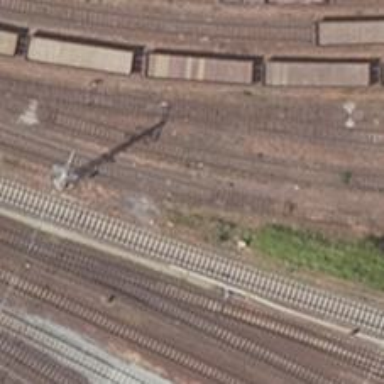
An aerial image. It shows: Railway switch.